Question: I am a user of the CBE Thermal Comfort tool and I have noticed that the comfort categories are displayed differently according to type of chart (output variables) that is chosen. Specifically for the "Psychrometric chart" vs "Relative Humidity vs air temperature". Please find screenshot attached.
It there something I am missing or is there an error in the display?

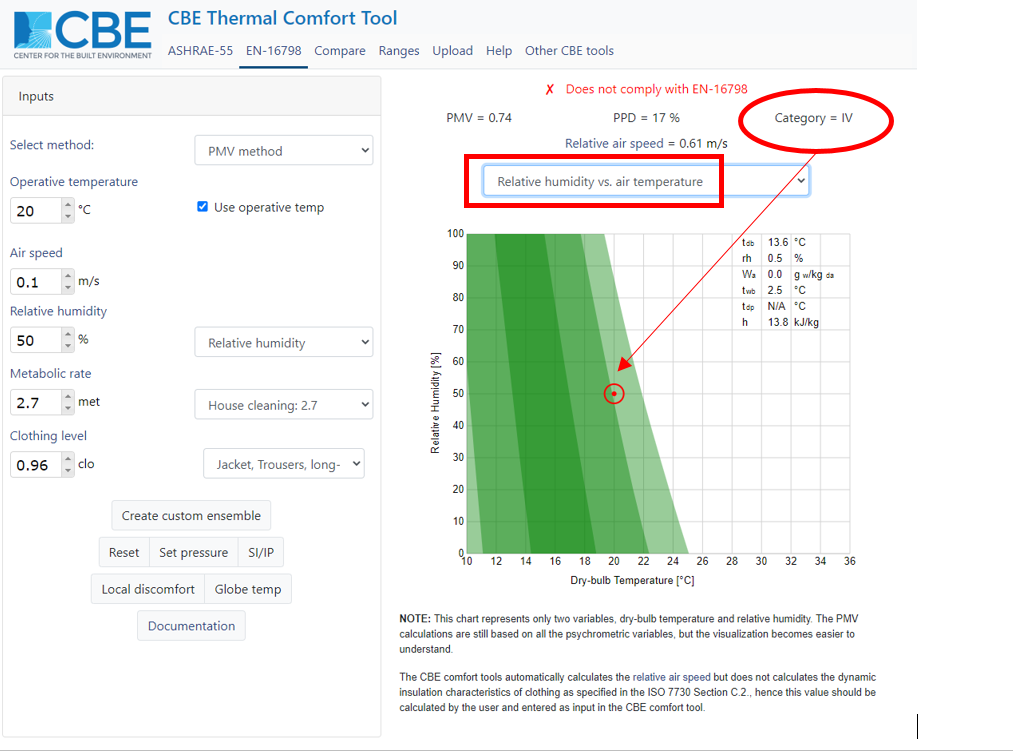
Answer: Thank you for reporting this issue. The bug was caused by an error in the calculation of the PMV. In one of the two charts we were not calculating the PMV using the relative airspeed and in the other we were double counting the dynamic clothing insulation.
I believe I have fixed the issue and released a new version of the CBE Thermal Comfort Tool v2.2.0.